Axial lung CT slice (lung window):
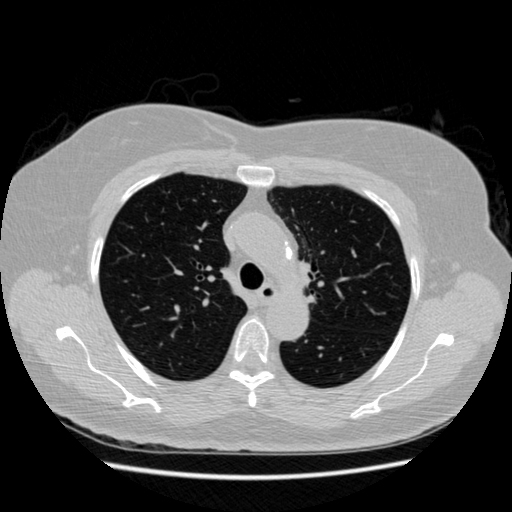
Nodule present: no